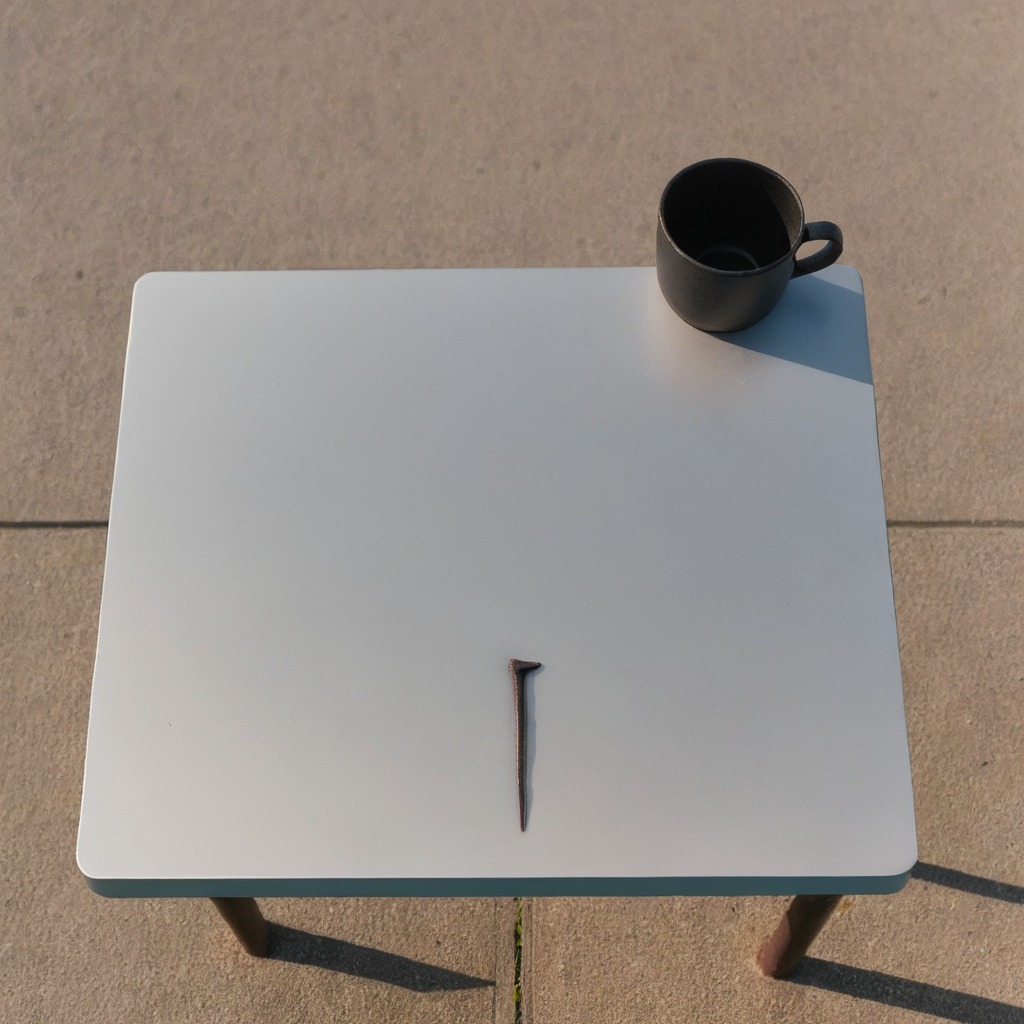
A nail is lying on the table in the afternoon light.